Aerial crown-view tile of a tropical tree (Barro Colorado Island, Panama), acquired 20241014:
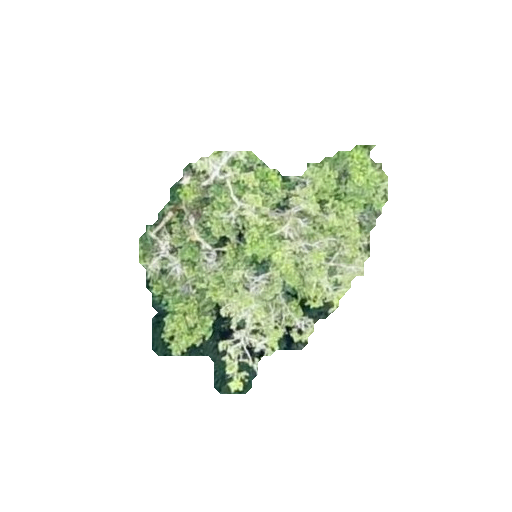
Species: Poulsenia armata
GBIF accepted scientific name: Poulsenia armata
Crown area: 62.536 m²